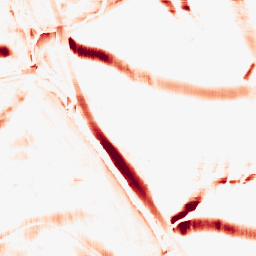
Category: morphological
Decomposition family: rolling_ball
Decomposition parameters: radius: 10
Upsampling method: bicubic_3x
Upsampling parameters: scale: 3
Upsampling scale: 3